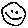
Label: smiley face